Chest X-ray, AP view. Patient: 65 years old, sex F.
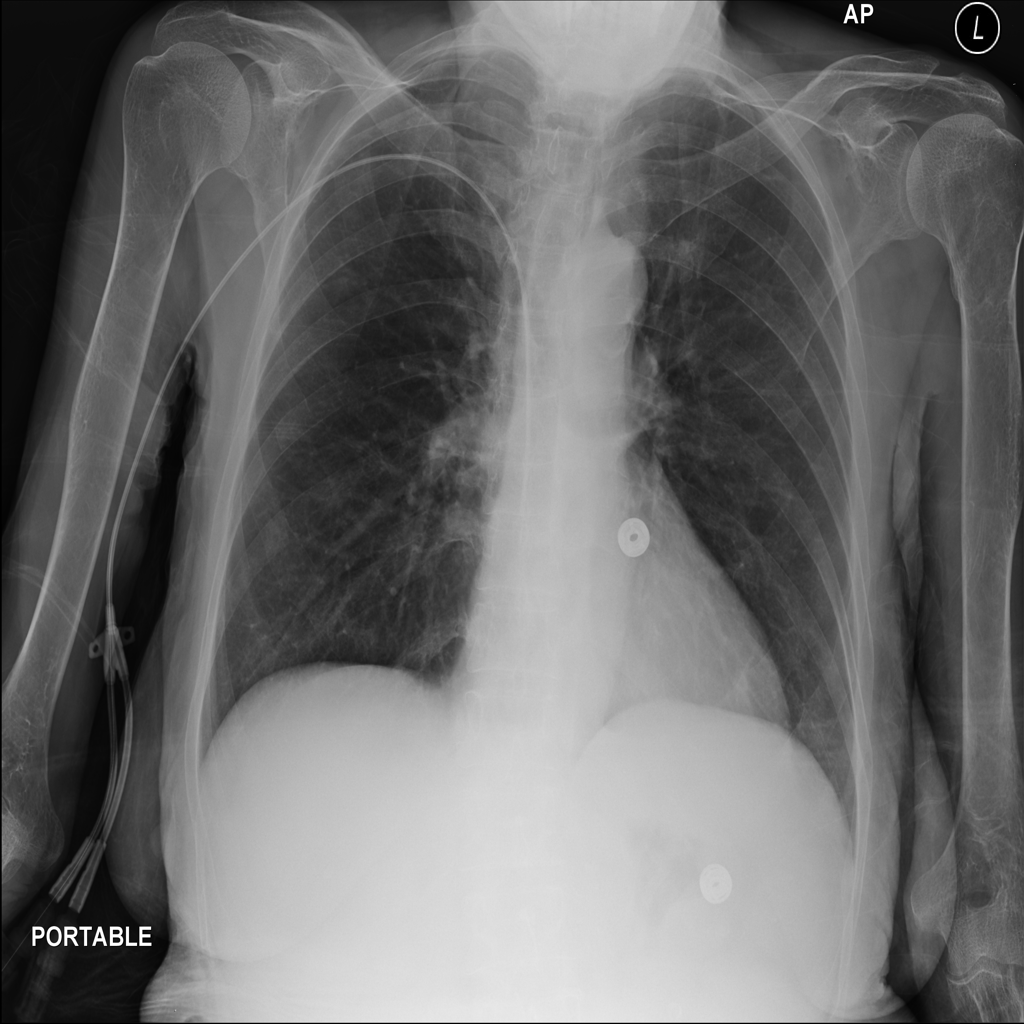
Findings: No Finding